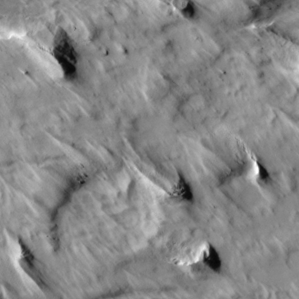
Label: non_frost